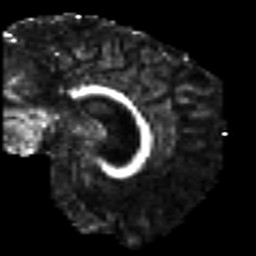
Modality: FA
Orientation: sagittal
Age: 40
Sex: male
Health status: ill
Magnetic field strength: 3 T
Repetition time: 8.4 s
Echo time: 0.0926 s